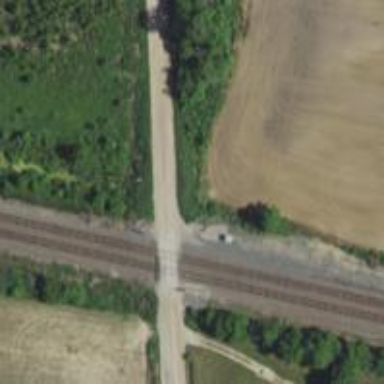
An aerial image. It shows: Level crossing along the railway.